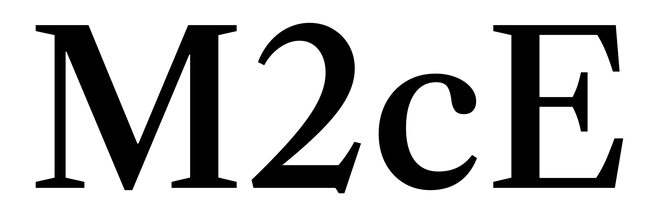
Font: LibreCaslonText_Medium